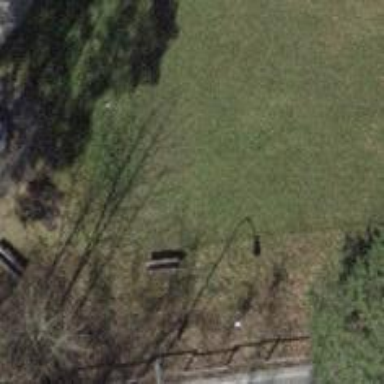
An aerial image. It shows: Brown bench in the vicinity.